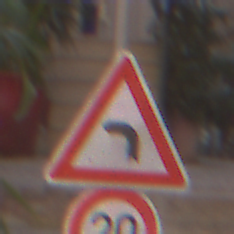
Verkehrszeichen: KurveLinks
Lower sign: Geschwindigkeit20
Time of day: MorningAfternoon
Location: Outdoor (Urban)
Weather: Clear
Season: NotSpecified
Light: Natural